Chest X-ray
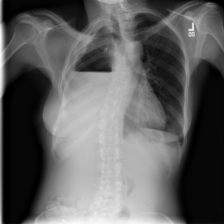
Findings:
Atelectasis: negative
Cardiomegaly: negative
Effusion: negative
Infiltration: negative
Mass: negative
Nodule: negative
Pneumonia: negative
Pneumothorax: negative
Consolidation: negative
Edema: negative
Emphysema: negative
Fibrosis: negative
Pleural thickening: negative
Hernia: negative